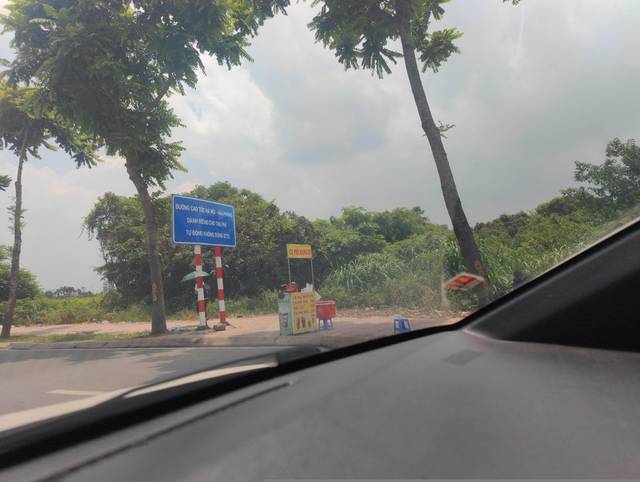
Region: Vietnam
Coordinates: 21.016, 105.915